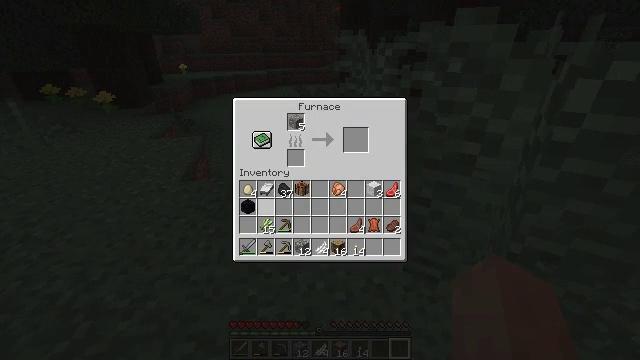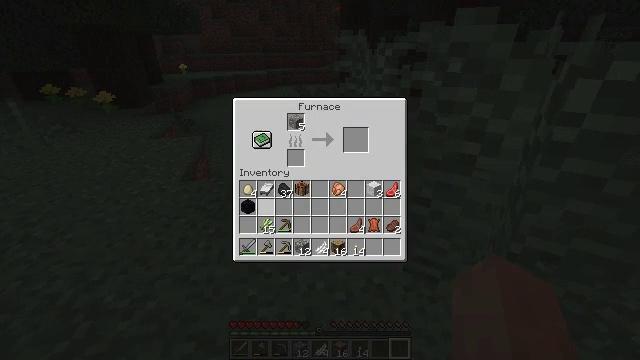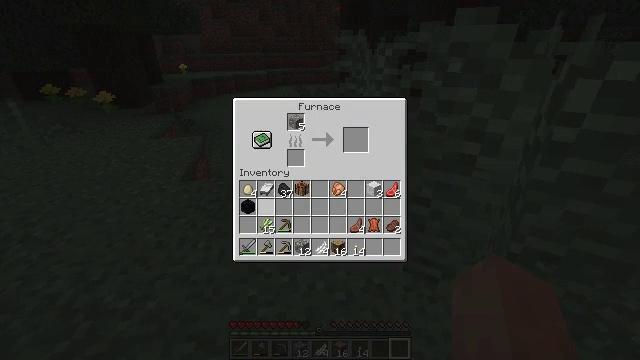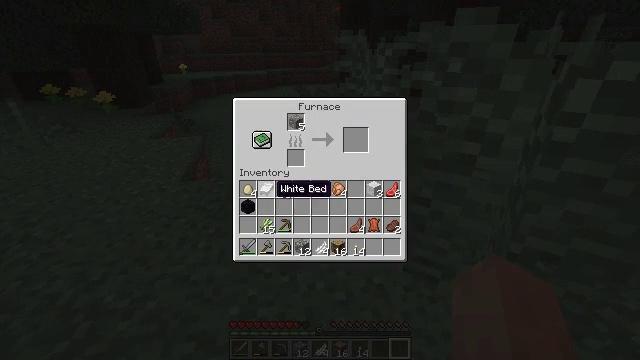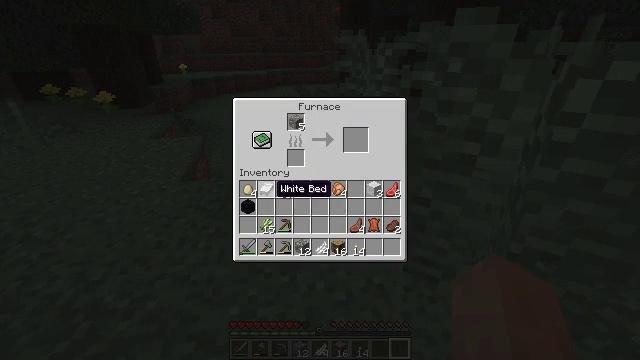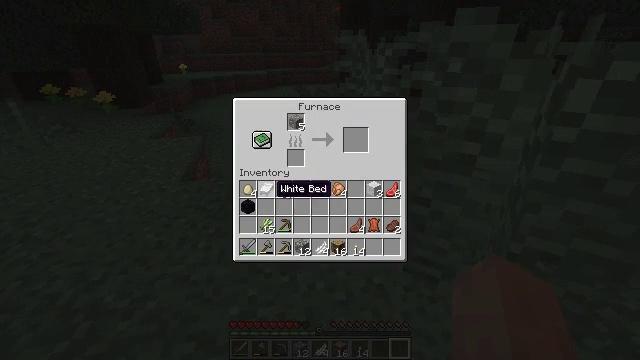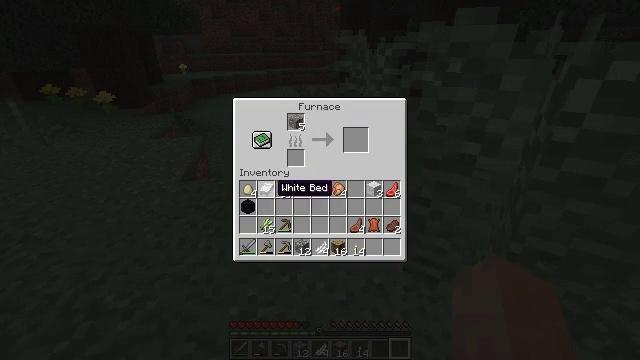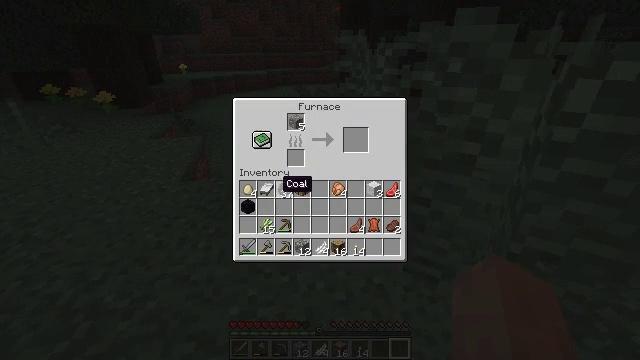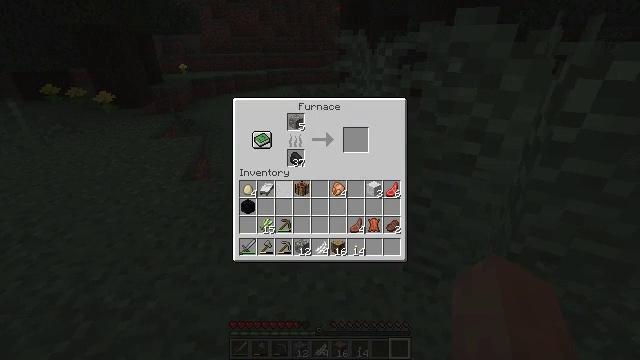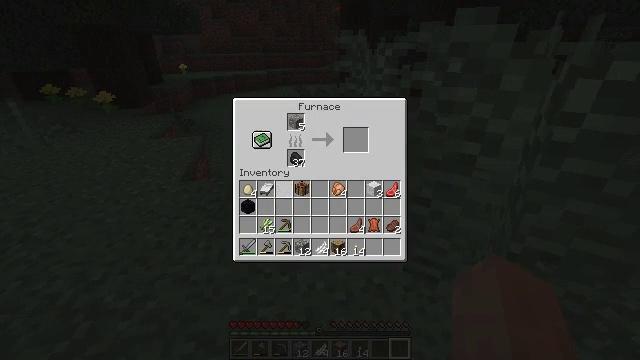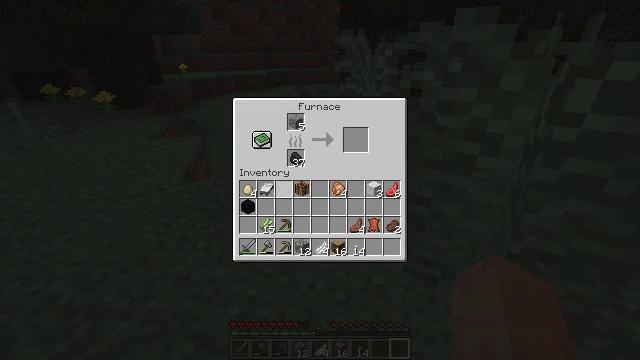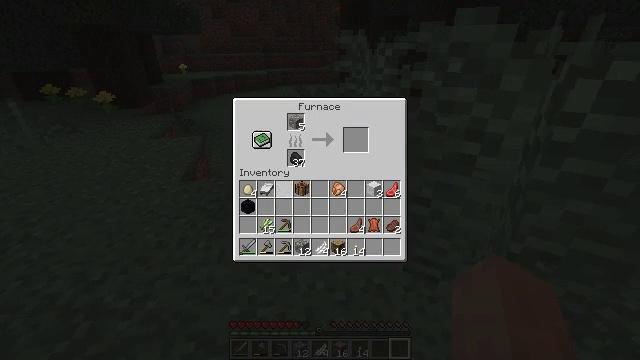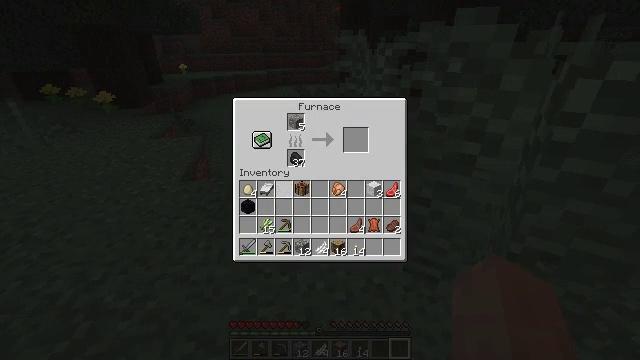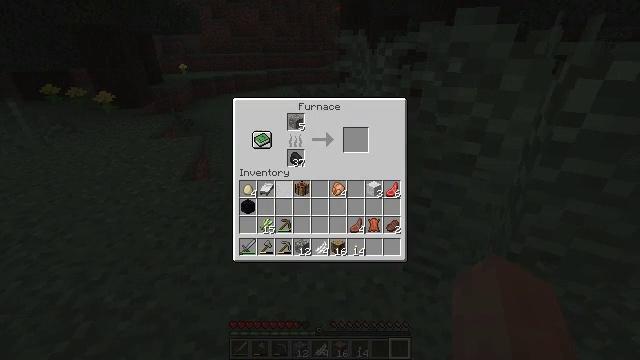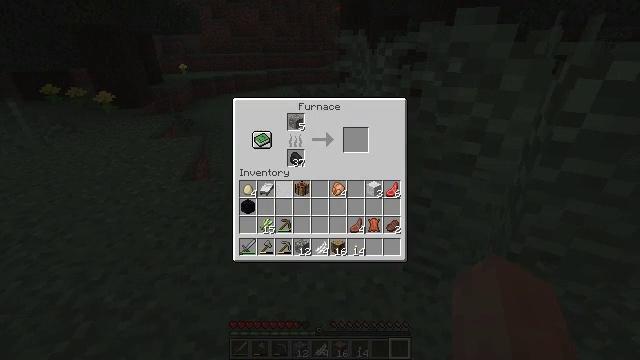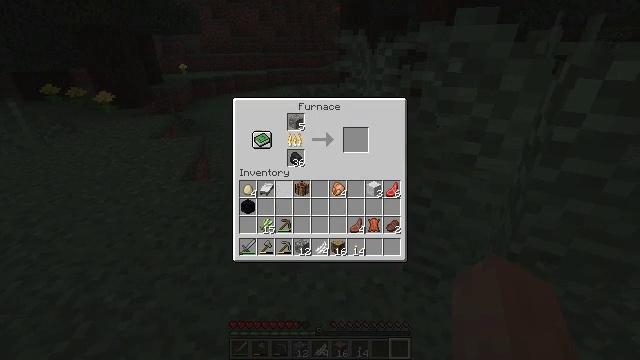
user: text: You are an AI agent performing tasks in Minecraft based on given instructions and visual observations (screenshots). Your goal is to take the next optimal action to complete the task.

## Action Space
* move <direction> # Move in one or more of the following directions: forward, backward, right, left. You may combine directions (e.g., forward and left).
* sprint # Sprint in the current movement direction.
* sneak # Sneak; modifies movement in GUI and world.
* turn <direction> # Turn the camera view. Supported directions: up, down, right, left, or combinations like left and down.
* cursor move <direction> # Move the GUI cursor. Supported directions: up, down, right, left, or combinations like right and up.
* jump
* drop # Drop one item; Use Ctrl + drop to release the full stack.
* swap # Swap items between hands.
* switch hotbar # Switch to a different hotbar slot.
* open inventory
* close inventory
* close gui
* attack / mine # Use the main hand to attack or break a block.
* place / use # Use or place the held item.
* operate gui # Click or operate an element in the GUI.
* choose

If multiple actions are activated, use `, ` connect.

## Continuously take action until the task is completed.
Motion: motion action
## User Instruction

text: Gather spruce log by chopping the tree.
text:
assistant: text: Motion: sneak
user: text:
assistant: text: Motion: sneak
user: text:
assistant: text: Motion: sneak, cursor move up
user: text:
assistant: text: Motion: sneak
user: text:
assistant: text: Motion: sneak
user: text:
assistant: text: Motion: sneak
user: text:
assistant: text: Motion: sneak
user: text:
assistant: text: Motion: sneak, operate gui
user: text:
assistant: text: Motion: sneak, operate gui
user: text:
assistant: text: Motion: sneak, operate gui
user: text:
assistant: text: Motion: sneak, operate gui
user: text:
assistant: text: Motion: sneak
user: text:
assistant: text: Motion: sneak
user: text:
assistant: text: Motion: sneak
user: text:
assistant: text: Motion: sneak
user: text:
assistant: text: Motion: sneak
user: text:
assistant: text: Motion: no_op
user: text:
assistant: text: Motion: no_op
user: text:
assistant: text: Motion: close gui
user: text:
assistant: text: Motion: open inventory
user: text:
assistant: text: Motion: no_op
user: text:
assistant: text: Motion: no_op
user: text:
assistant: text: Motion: no_op
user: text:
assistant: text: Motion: no_op
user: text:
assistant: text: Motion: no_op
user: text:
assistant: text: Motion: turn left
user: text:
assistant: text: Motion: turn left
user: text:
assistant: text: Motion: turn left
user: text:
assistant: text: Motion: no_op
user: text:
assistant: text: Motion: no_op